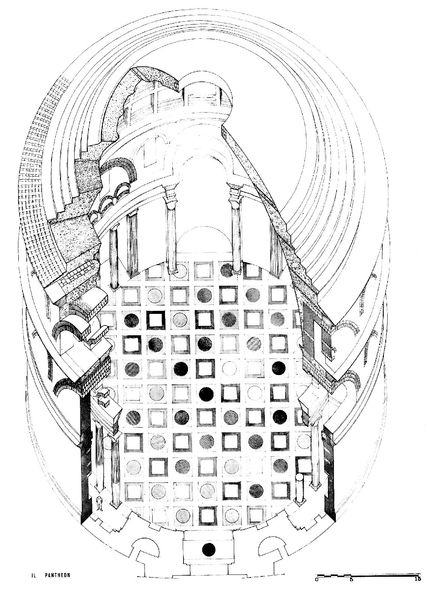
Titel: Rom, Pantheon
Standort: Rom, Pantheon (EU - I - Latium)
Schlagwörter: fenster, grau, marmor, schwarz, skizze, säule, säulen, weiss, zeichnung, gebäude, zylinder, wand, architektur, kirche, boden, decke, rund, bogen, italien, perspektive, mauer, rundbogen, kuppel, umriss, bögen, wände, eingang, anschnitt, dom, symmetrisch, schnitt, schwarzweiss, stich, kreise, mosaik, pantheon, rom, quadrate, antik, plan, vierecke, sezession, fesnter, riss, grundriss, bauwerk, aufriss, maßstab, bauplan, architekt, rundbau, kuppelbau, antiek, militärperspektive, rudnbau, schalenbau